Chest X-ray:
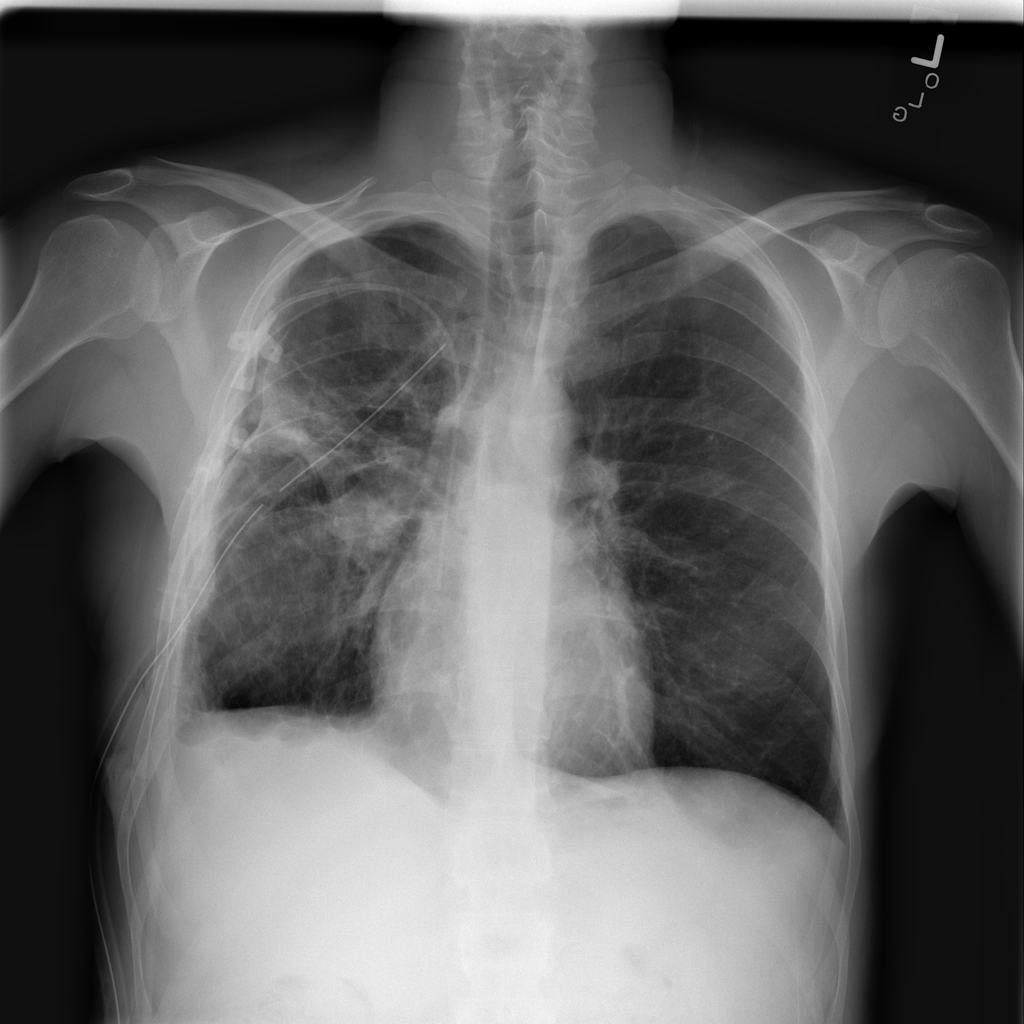
Findings: Pneumothorax, Consolidation, Effusion
No abnormal finding: no